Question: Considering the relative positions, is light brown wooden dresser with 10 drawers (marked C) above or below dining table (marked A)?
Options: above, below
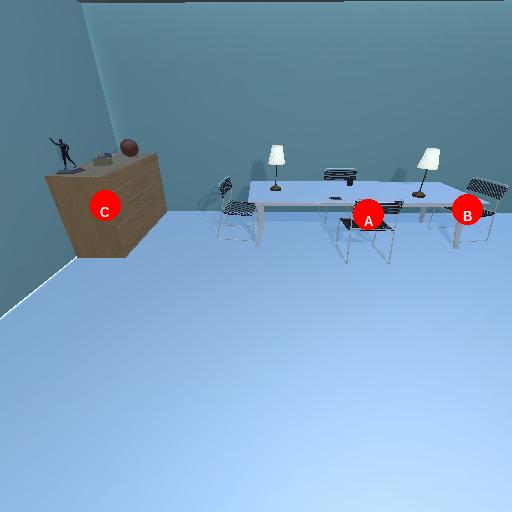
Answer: above